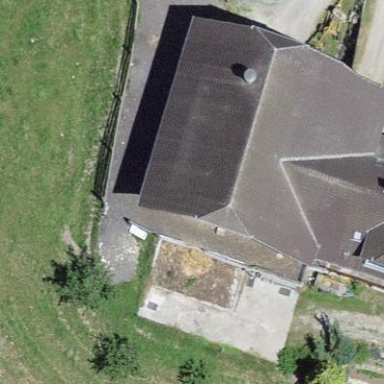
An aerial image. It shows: Farm building.